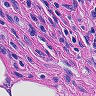
Metastatic tissue present: yes